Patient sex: M
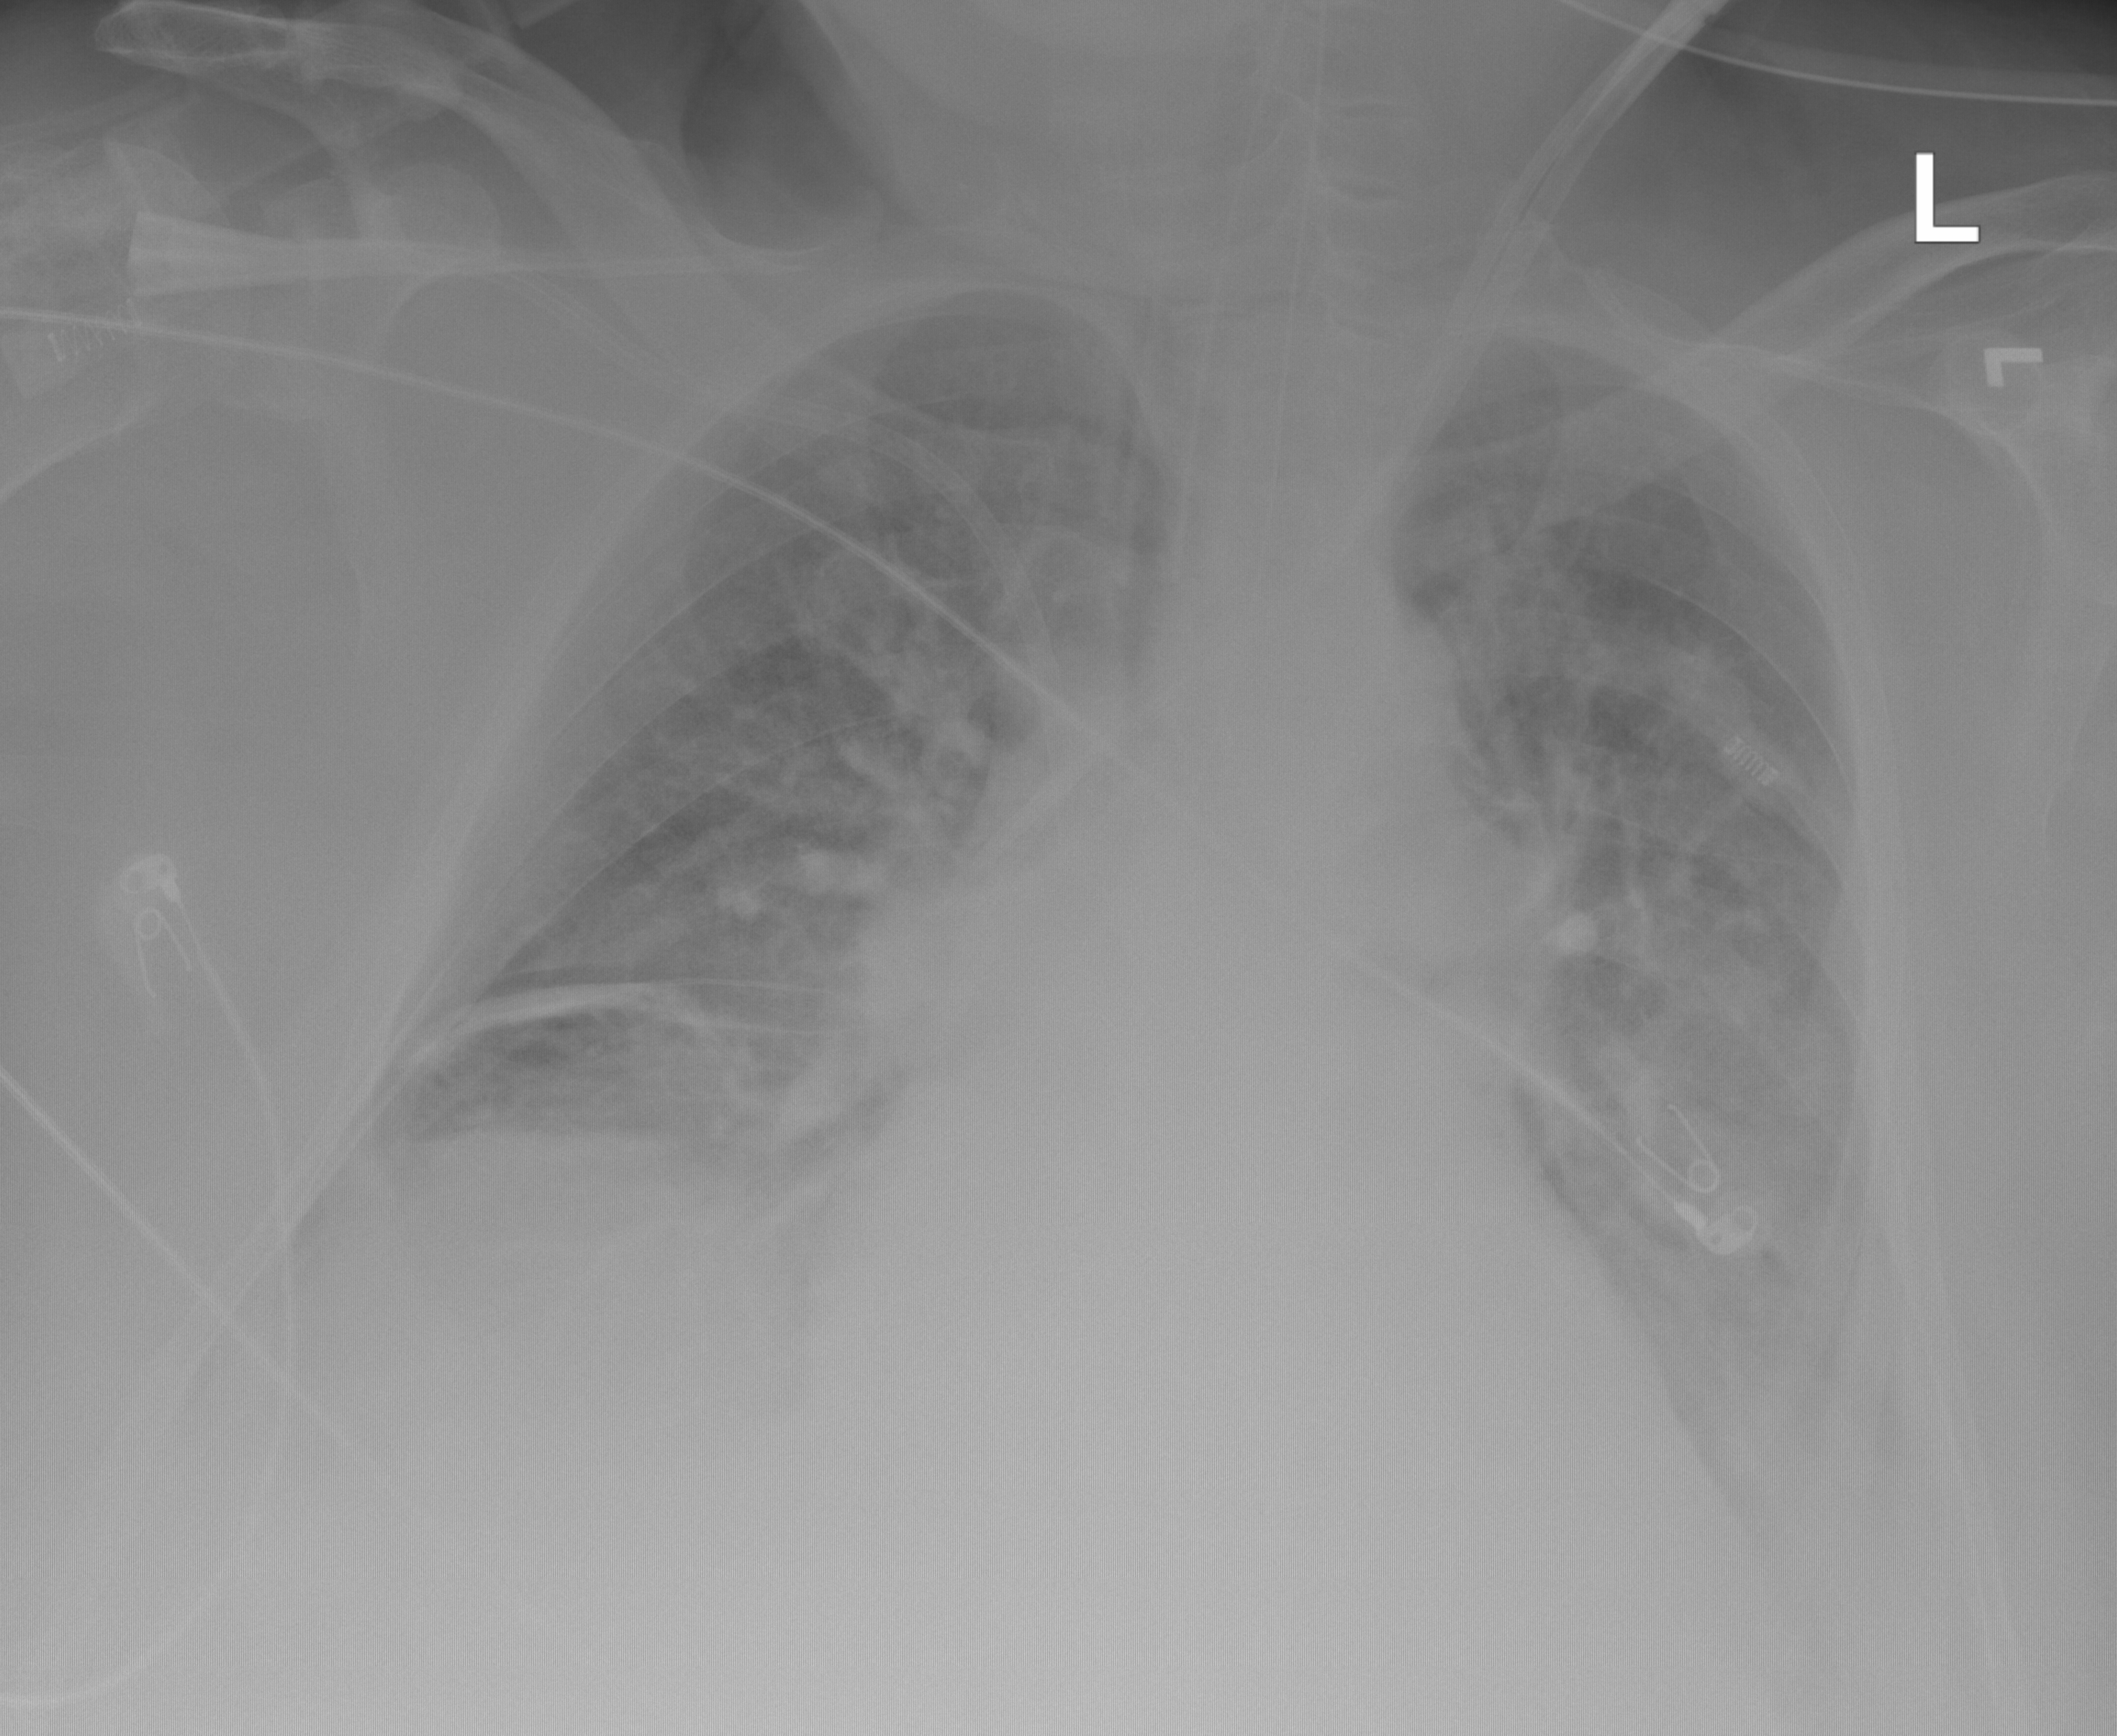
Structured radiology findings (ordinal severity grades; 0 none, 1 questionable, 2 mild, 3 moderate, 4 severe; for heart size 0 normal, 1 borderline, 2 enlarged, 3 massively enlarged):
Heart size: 2
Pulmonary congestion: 3
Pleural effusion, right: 1
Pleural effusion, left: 2
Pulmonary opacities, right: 2
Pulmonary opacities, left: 2
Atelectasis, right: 2
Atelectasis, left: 2